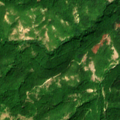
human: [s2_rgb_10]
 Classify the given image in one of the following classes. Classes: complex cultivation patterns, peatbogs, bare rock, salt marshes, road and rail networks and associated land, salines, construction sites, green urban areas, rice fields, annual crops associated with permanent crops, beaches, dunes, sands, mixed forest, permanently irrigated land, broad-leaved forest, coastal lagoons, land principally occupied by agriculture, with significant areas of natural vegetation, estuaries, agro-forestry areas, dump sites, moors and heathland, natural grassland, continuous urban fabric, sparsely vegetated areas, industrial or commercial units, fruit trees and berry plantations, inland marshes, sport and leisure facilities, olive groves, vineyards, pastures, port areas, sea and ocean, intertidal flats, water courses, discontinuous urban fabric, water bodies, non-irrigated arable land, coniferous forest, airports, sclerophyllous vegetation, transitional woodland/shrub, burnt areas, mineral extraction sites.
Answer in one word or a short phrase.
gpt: broad-leaved forest, transitional woodland/shrub